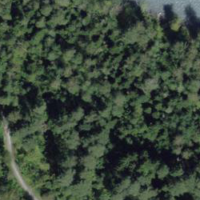
EUNIS habitat code: 45
Species observed at this site:
Prunus padus